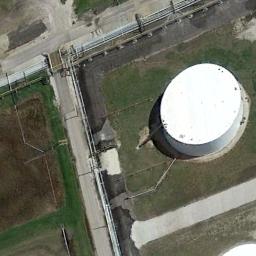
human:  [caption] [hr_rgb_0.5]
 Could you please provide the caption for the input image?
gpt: The storage tanks here are half white and half black .

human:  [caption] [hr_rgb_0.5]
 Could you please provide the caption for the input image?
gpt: There is a storage tank surrounded by grass .

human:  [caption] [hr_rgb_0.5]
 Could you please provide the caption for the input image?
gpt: There is a white storage tank on the grass .

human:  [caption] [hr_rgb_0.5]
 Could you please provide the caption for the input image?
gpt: There is a large oil storage tank in the factory and a large lawn in the factory .

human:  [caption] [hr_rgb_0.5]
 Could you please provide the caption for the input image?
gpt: The white storage tank is on a green meadow .